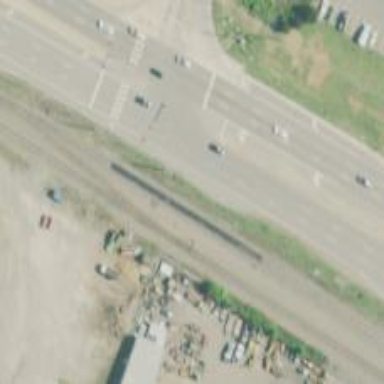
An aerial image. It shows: Railway spur junction.